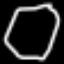
Label: octagon